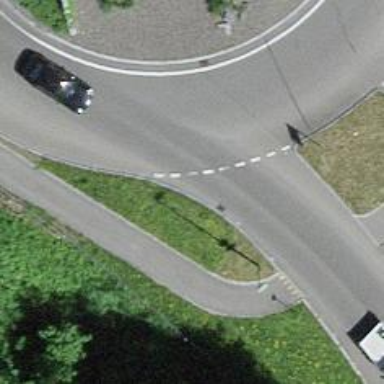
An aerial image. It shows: Asphalt cycleway.